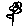
Label: flower